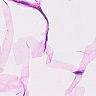
Metastatic tissue present: no